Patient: sex F, age 59
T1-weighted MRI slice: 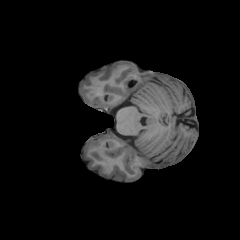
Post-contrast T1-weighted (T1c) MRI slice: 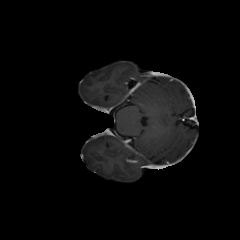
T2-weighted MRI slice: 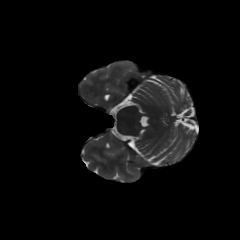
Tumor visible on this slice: no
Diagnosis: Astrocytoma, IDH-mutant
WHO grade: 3